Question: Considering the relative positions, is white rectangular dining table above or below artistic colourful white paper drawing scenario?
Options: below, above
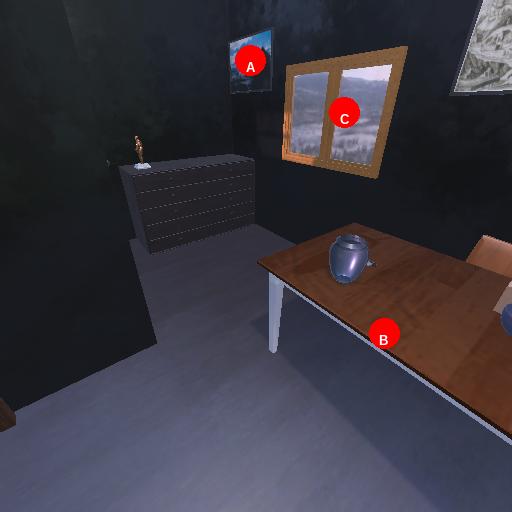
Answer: below